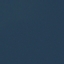
Label: SeaLake